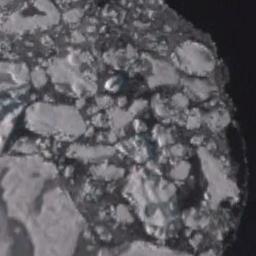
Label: sea_ice